Field crop: maize
Growth stage: 2
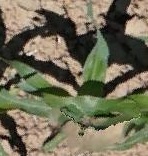
Species: maize